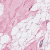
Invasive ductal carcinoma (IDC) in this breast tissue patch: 0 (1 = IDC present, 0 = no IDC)